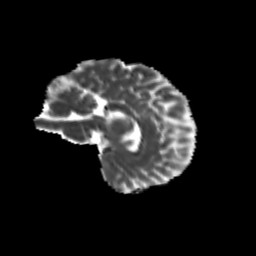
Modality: MD
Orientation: sagittal
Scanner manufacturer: siemens
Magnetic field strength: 3 T
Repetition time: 9.2 s
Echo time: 0.084 s